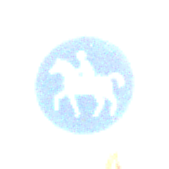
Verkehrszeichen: Reitweg
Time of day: SunriseSunset
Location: Outdoor (Suburban)
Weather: PartlyCloudy
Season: NotSpecified
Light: Natural